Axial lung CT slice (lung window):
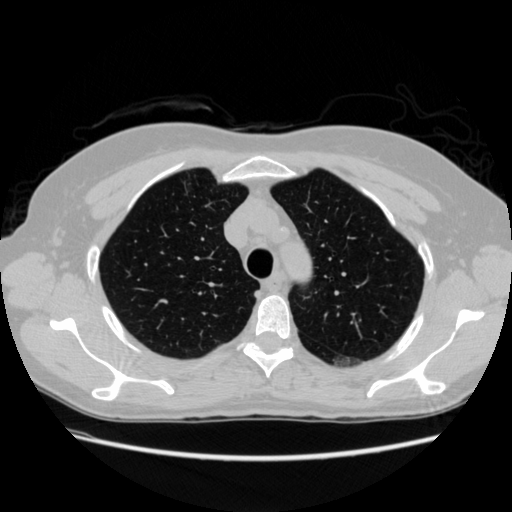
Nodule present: yes
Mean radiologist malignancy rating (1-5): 4.5